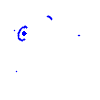
Particle: pion